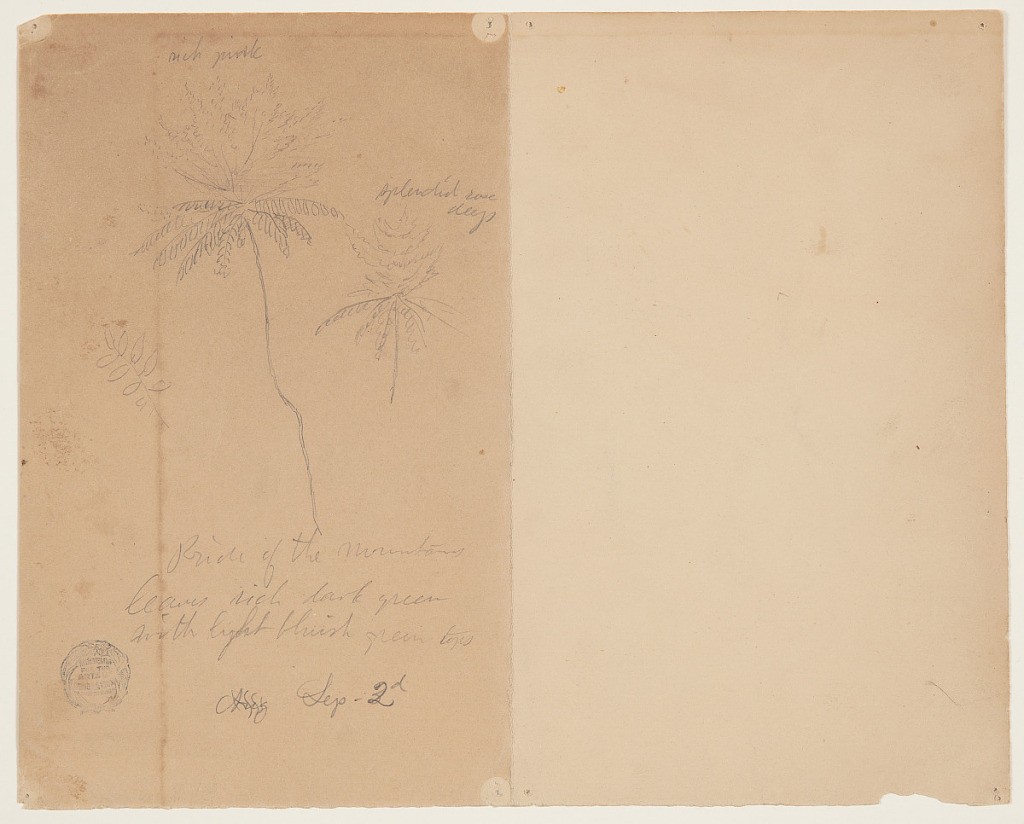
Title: Botanical Sketch, Pride of the Mountain
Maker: Frederic Edwin Church, American, 1826–1900
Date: September 2, 1853
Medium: Graphite on tan wove paper
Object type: Drawing
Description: Botanical sketch showing two views of a plant, ostensibly called "Pride of the Mountains." Sketches of the plant with full stem and detail of blossom visible center left. Sheet was folded at some point, resulting in dramatic and uneven discoloration of the paper.